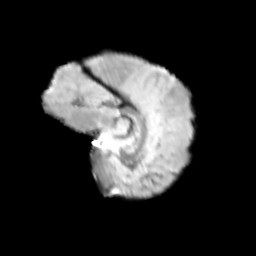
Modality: T2w
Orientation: sagittal
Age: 9
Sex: male
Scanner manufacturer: siemens
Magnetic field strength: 3 T
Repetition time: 3.8 s
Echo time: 0.07 s